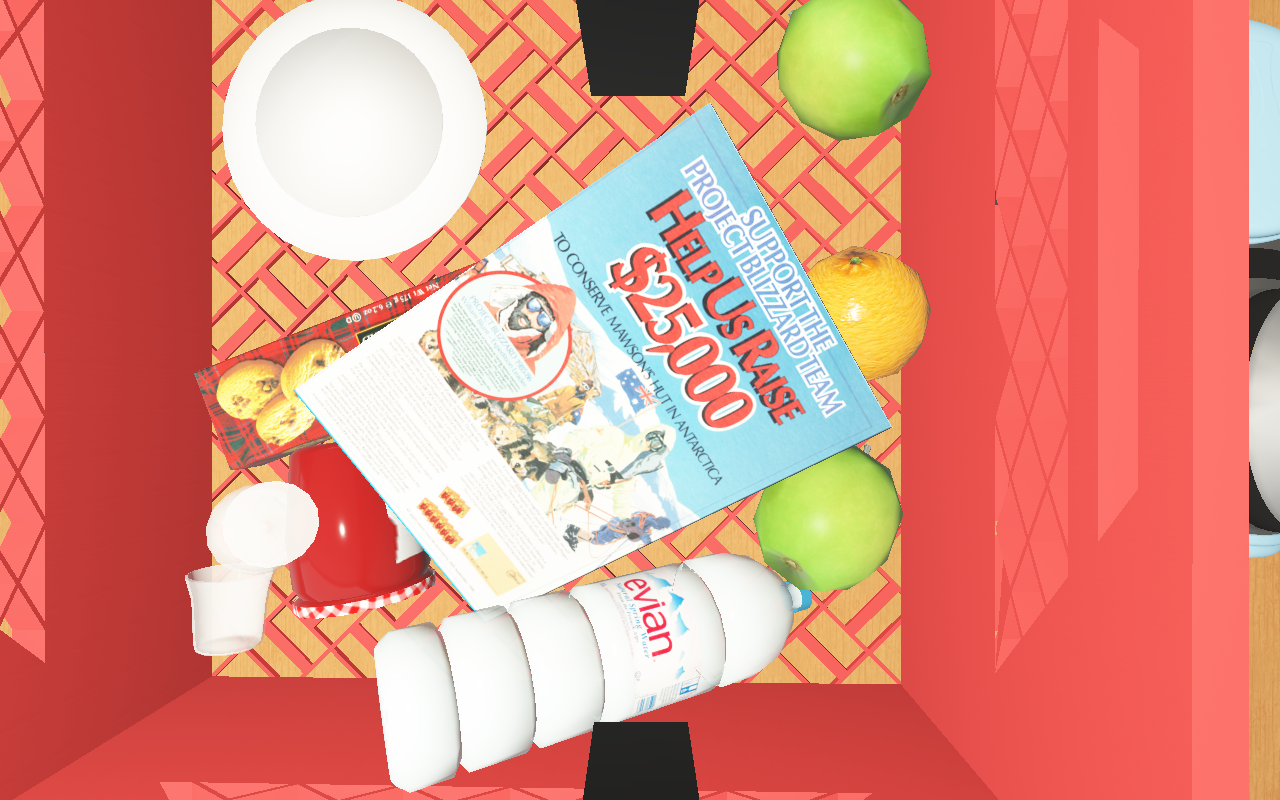
Objects in the scene:
water bottle
apple
plate
wineglass
jam jar
cereal box
biscuit box